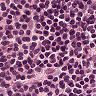
Metastatic tissue present: no